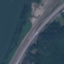
Label: Highway